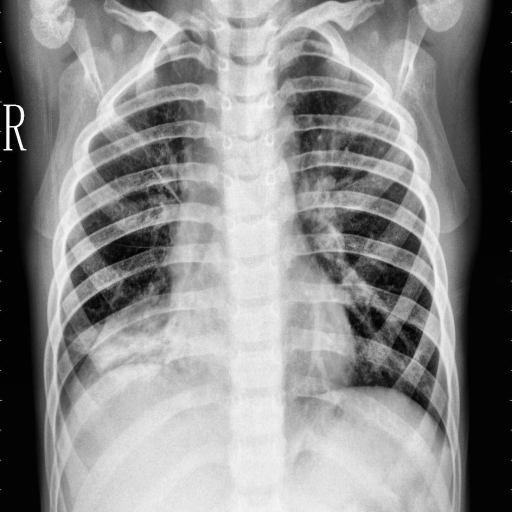
Finding: PNEUMONIA